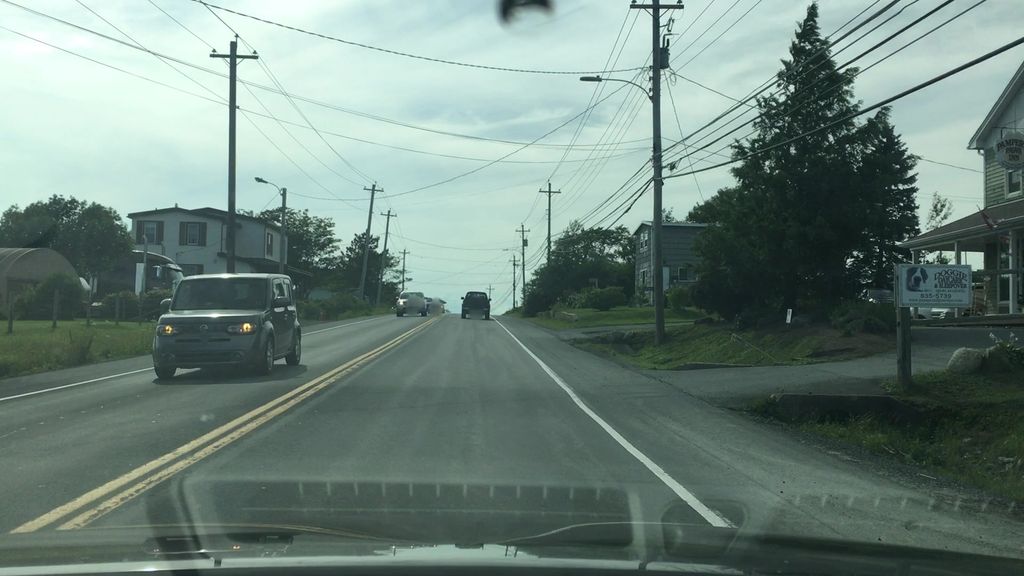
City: halifax